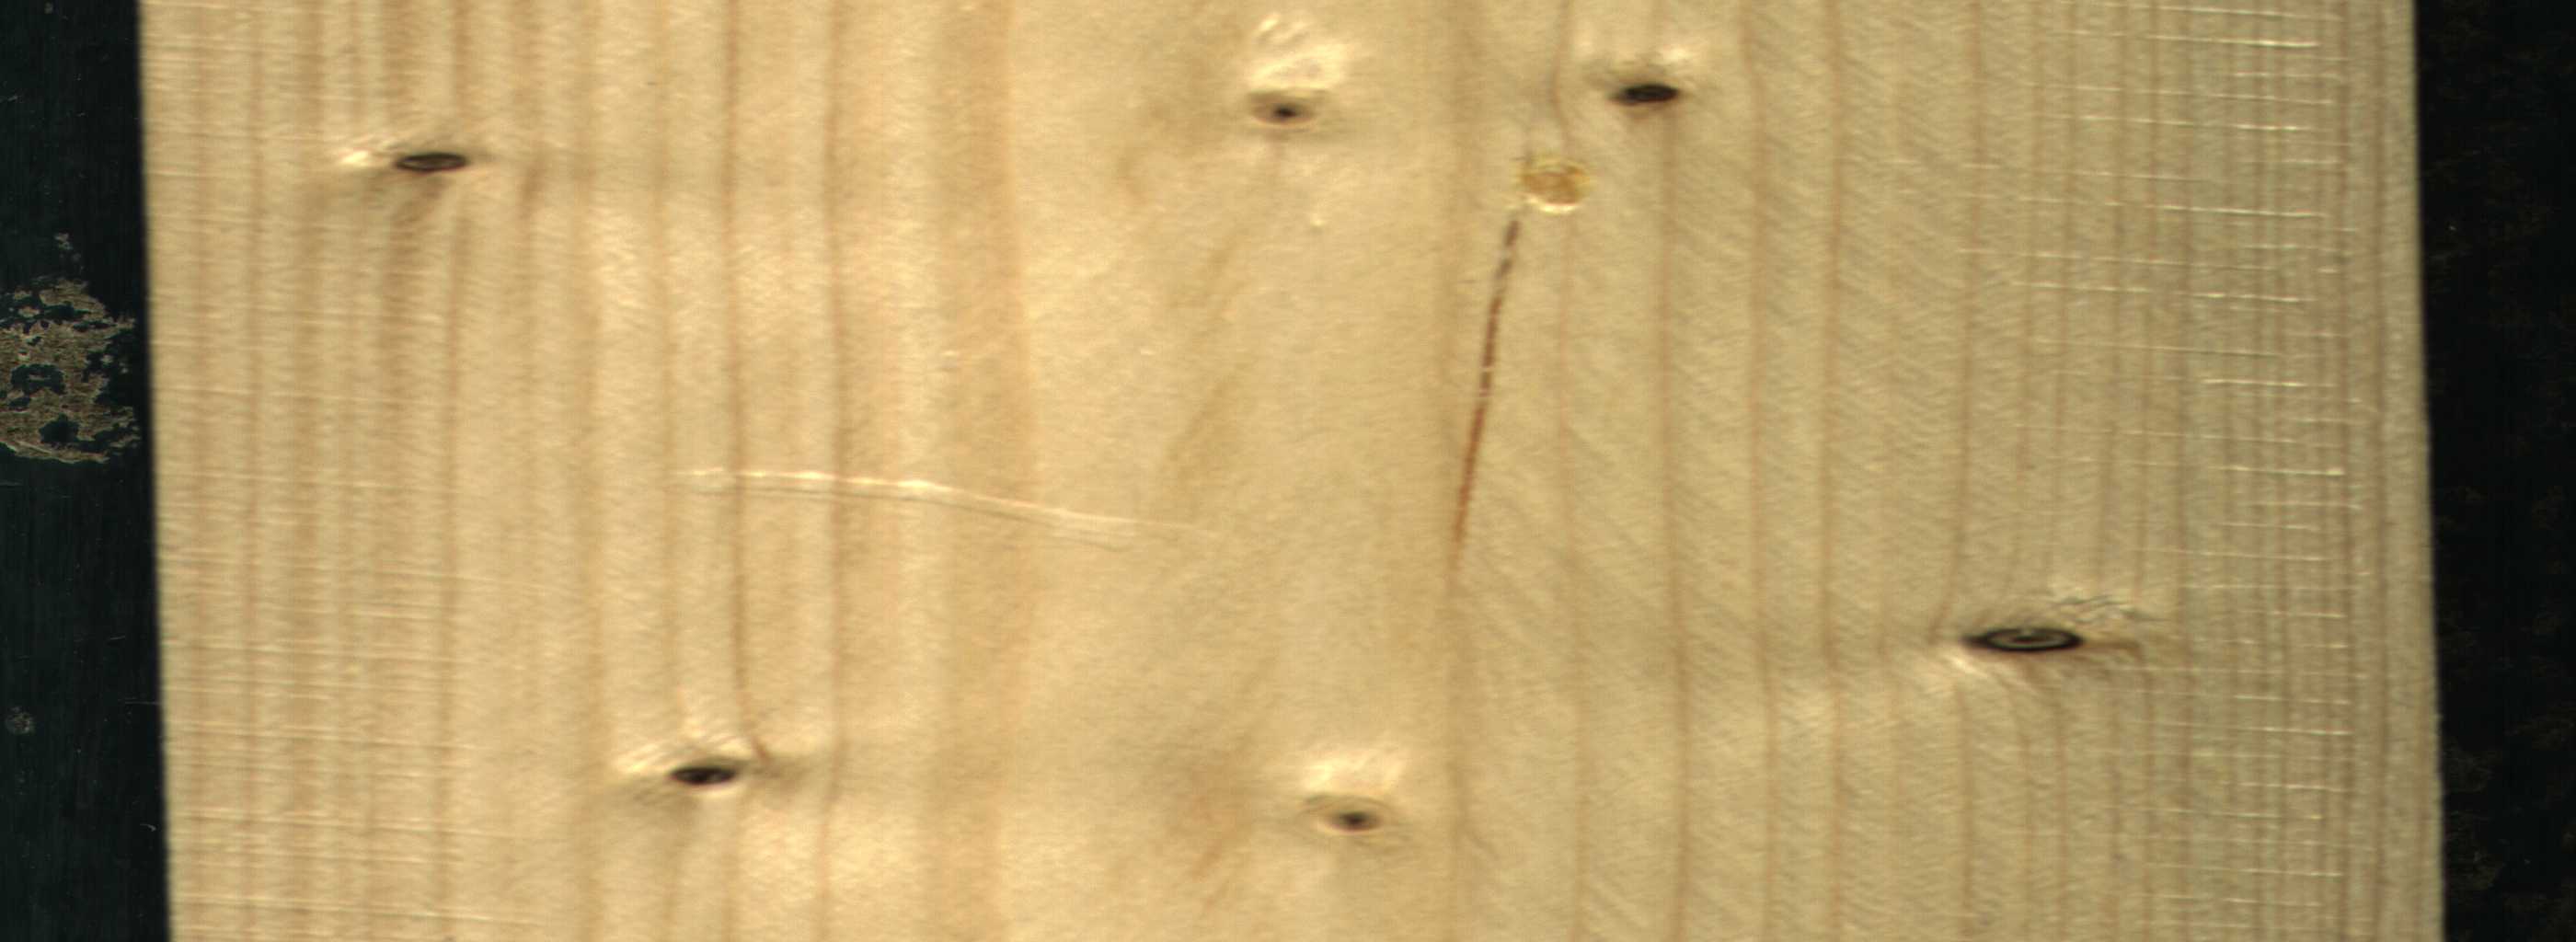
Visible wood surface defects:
resin
resin
Dead_Knot
Dead_Knot
Dead_Knot
Dead_Knot
Live_Knot
Live_Knot